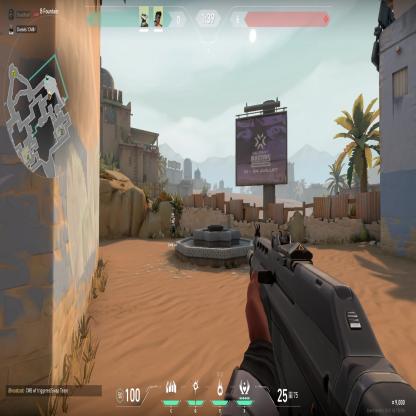
Label: teammate